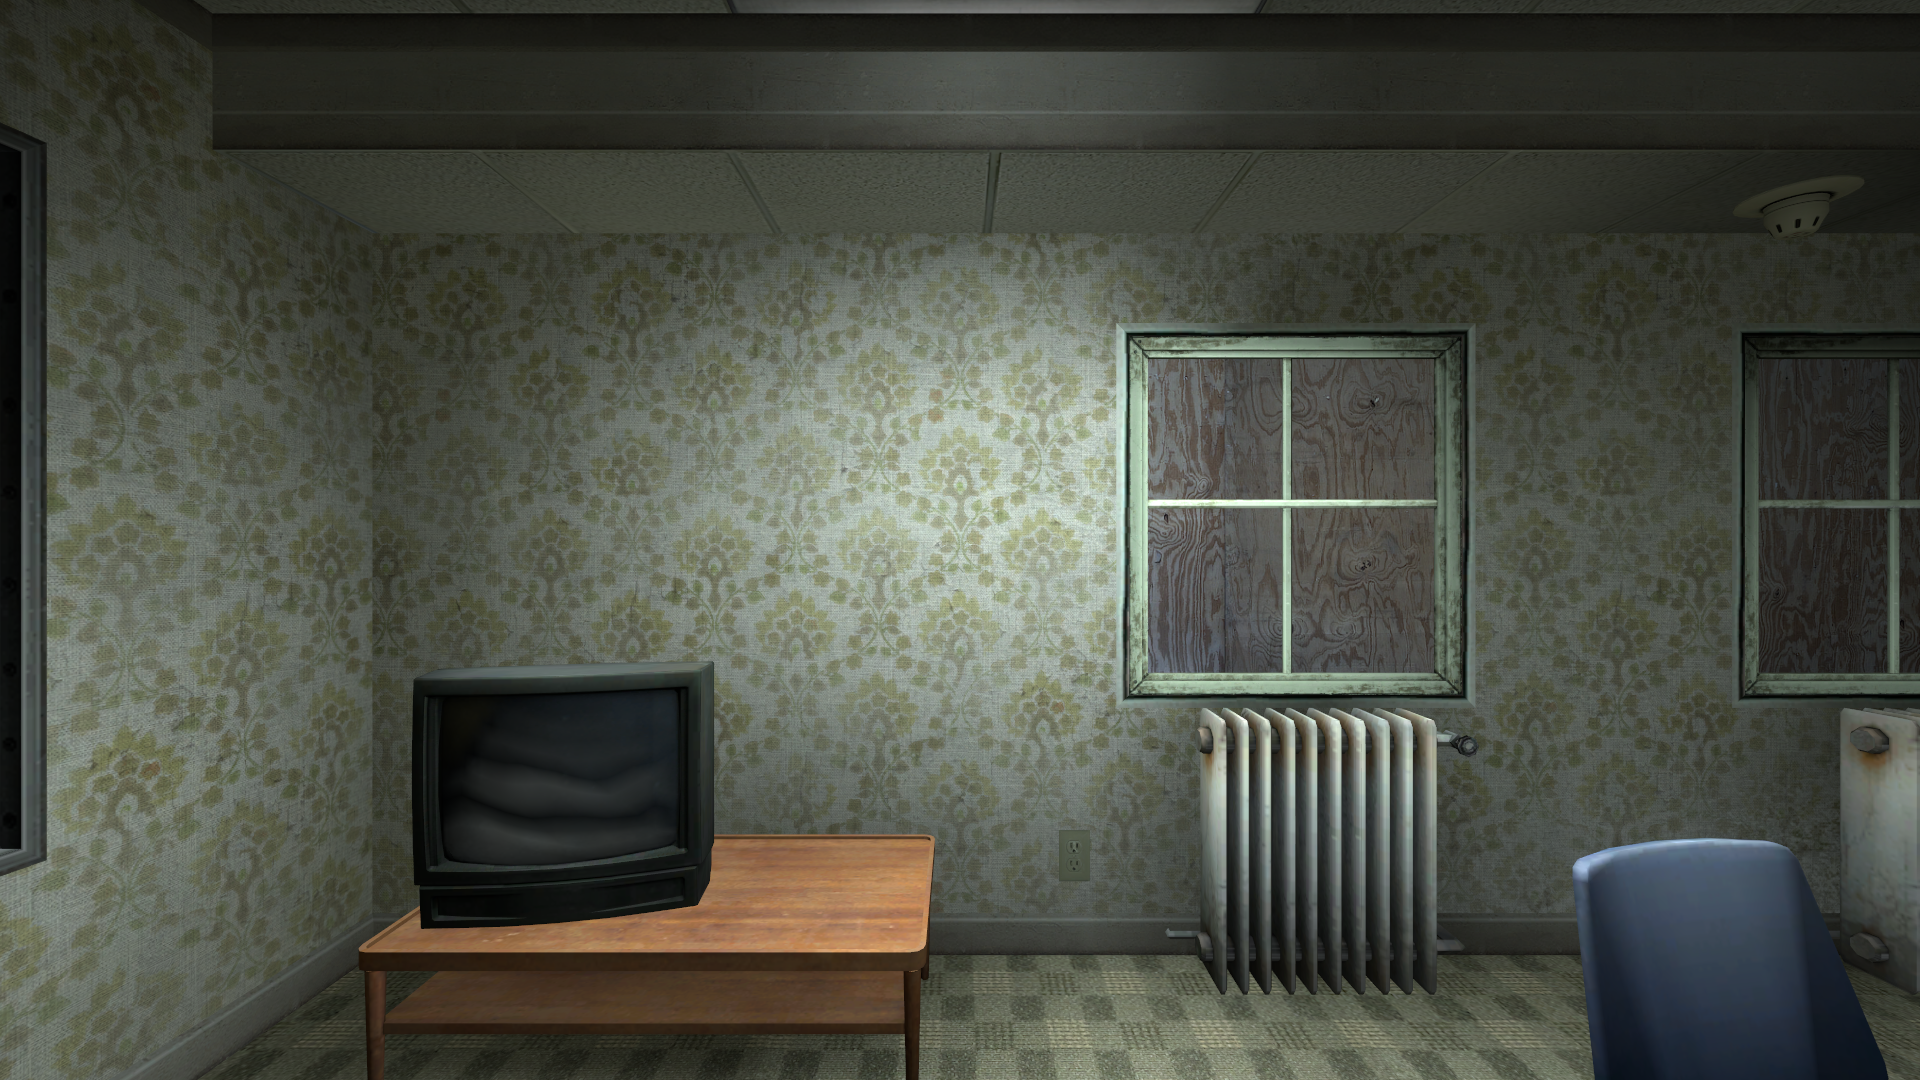
Map: de_train